Interaction volume radius: 10 \u00c5
Interaction volume height: 20 \u00c5
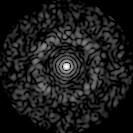
Disorder parameter: 0.8197